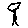
Label: tree